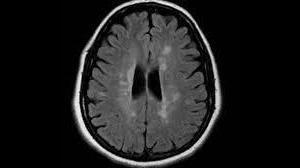
Label: notumor